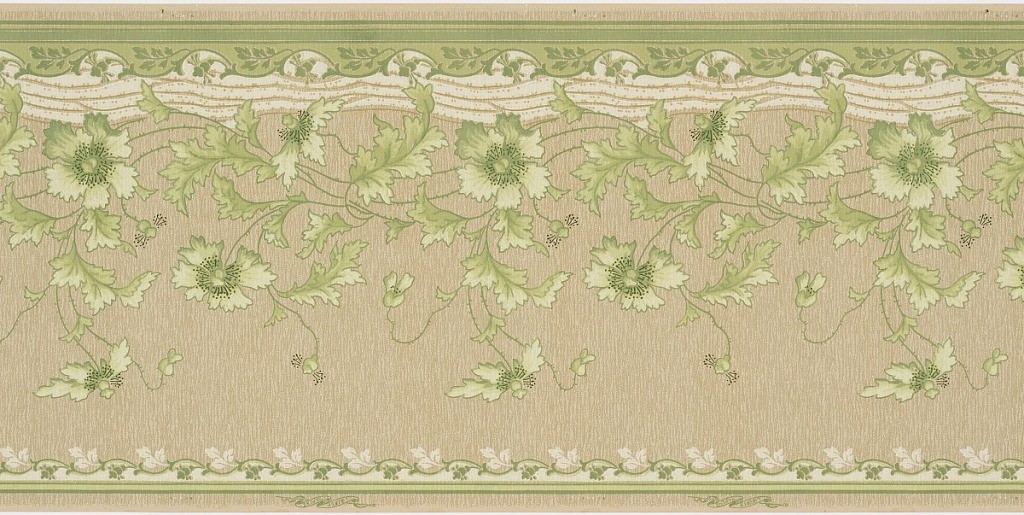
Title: Frieze
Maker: Liberty Wall Paper Company, Schuylerville, New York
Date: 1905–1915
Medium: Machine-printed paper
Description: Scrolling wild flowers above waving green lines.  Rinceau running along green band on bottom.  Fleurons hanging from green band on top. Printed in green and white on texture simulated background.